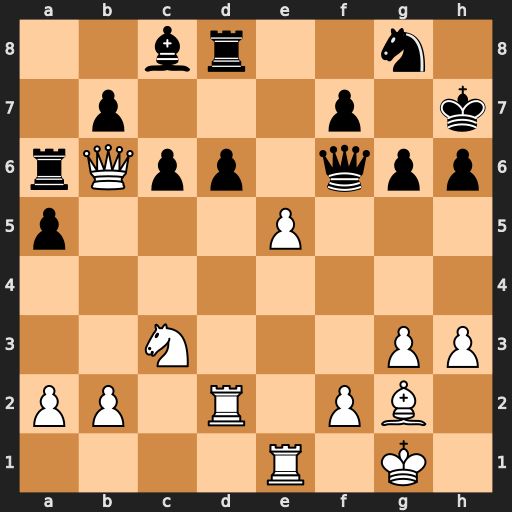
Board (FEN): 2br2n1/1p3p1k/rQpp1qpp/p3P3/8/2N3PP/PP1R1PB1/4R1K1
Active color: w
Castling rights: -
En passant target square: -
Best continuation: Qxa6 bxa6 exf6